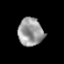
Tissue: prostate
Cell type: T cells
Senescence score: 0.3528
Nuclear area (px): 692
Mean DAPI intensity: 154.16